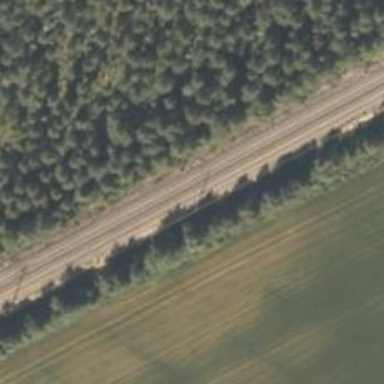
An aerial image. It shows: Railway signal with catenary mast.